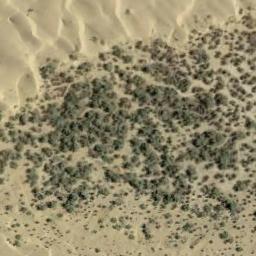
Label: chaparral